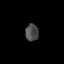
Tissue: lung
Cell type: Myeloid cells
Senescence score: 0.2122
Nuclear area (px): 216
Mean DAPI intensity: 76.292